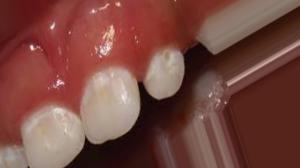
Condition: Caries